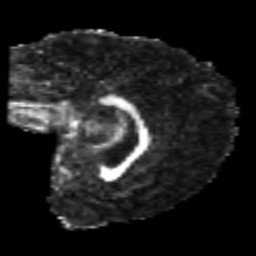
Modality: FA
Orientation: sagittal
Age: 22
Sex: female
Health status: healthy
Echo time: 0.074 s